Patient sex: M
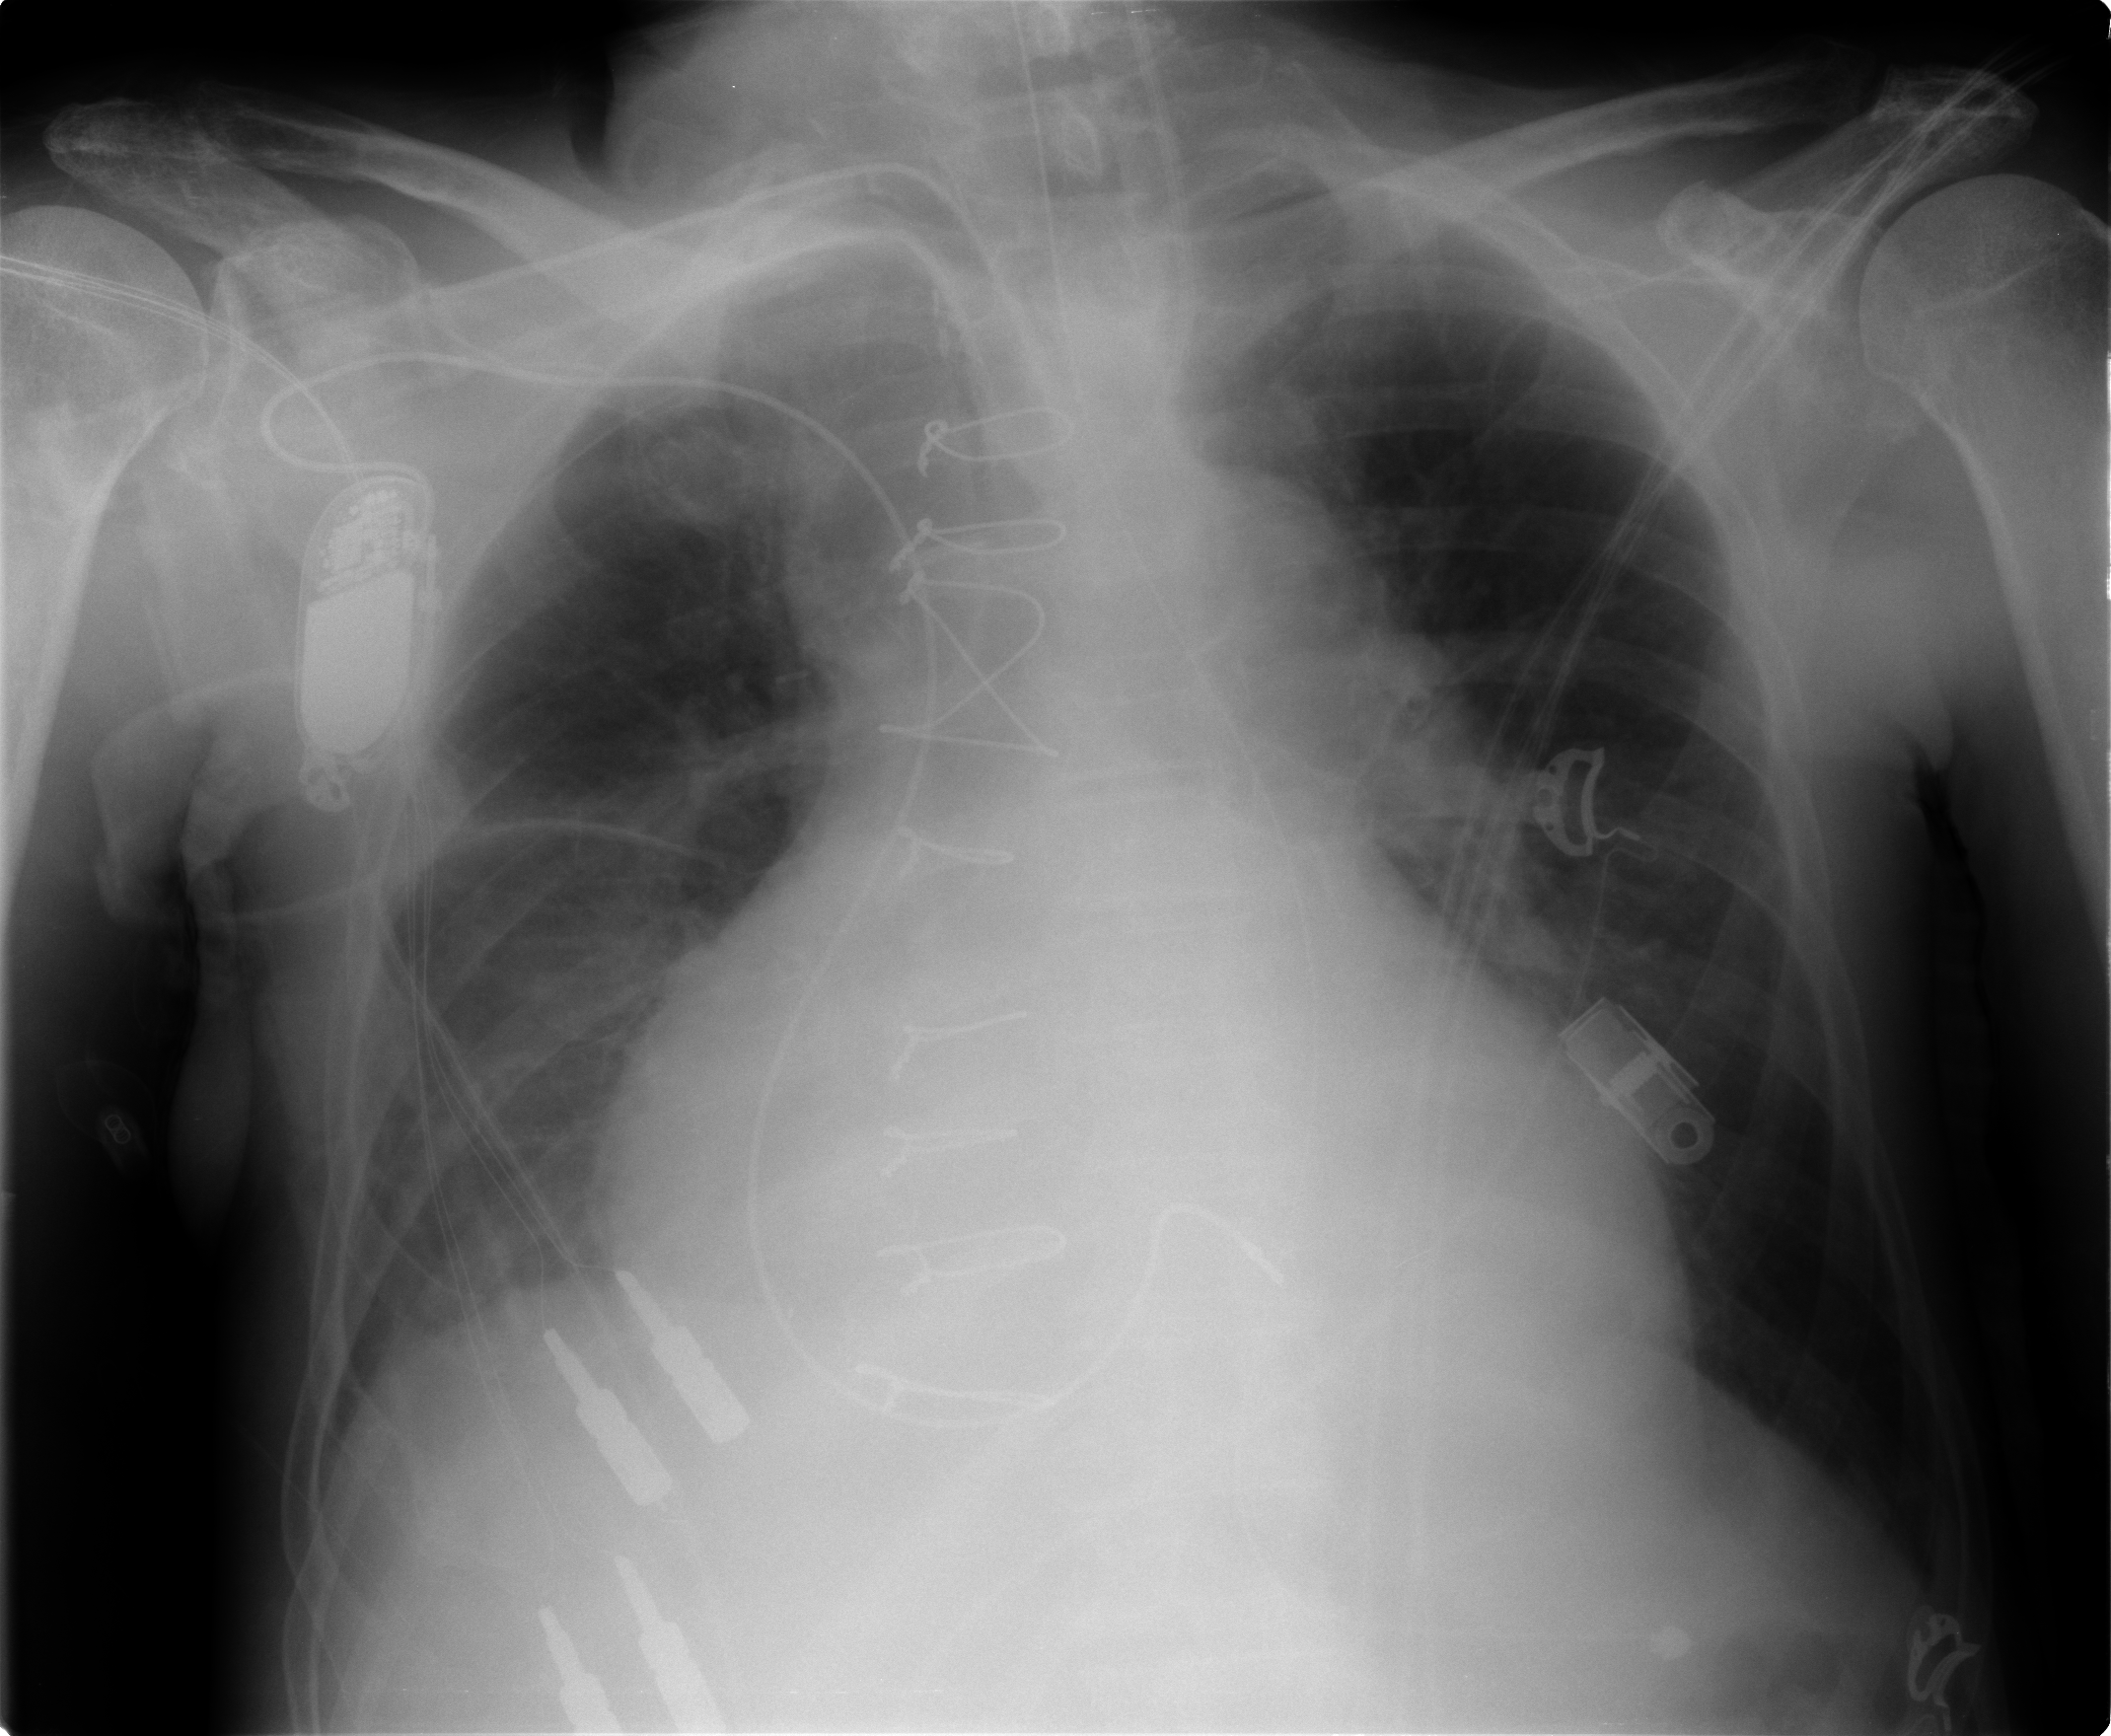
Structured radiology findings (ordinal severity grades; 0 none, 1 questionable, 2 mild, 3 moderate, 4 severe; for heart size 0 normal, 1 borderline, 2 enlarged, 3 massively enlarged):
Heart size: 2
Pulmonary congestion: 0
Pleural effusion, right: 0
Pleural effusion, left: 0
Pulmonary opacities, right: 0
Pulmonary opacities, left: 0
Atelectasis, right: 2
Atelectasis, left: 2